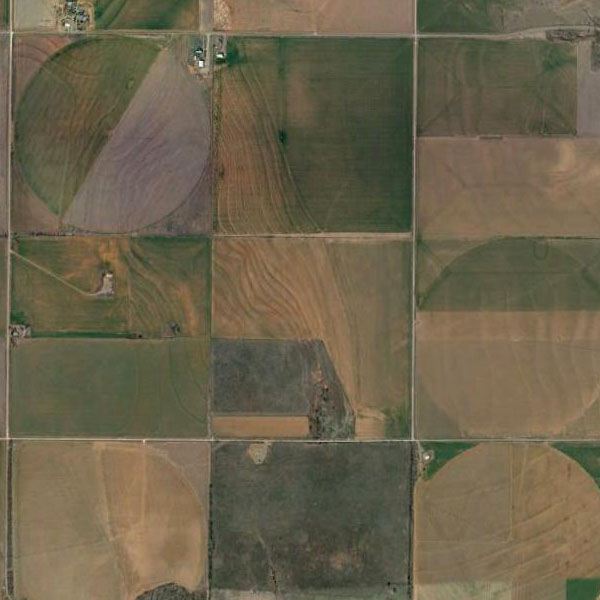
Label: Farmland